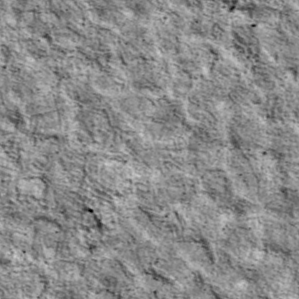
Label: non_frost